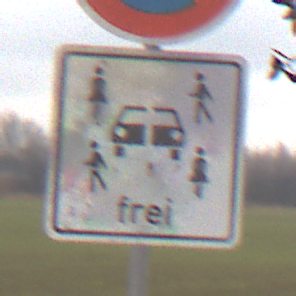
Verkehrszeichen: CarsharingfahrzeugeFrei
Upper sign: EingeschraenktesHalteverbot
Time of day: Midday
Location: Outdoor (RoadRail)
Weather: Overcast
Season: NotSpecified
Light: Natural